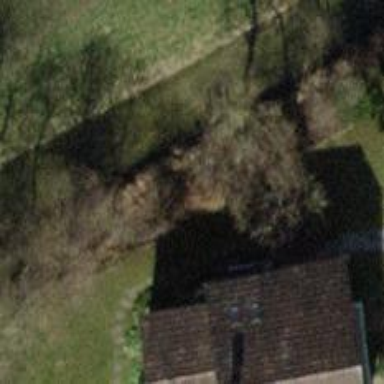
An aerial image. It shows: Hedge barrier.